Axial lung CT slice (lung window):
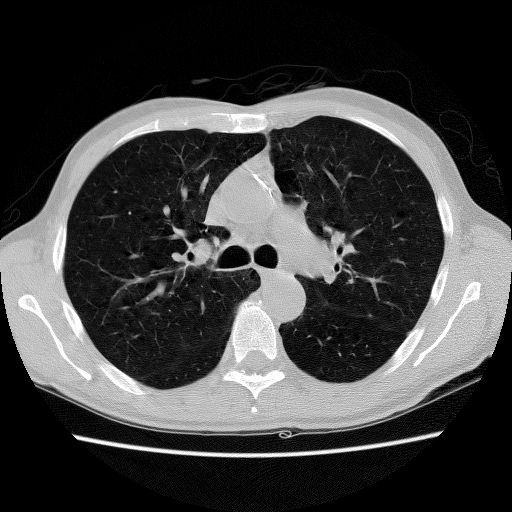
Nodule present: no